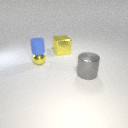
small blue rubber cylinder above small yellow metal sphere